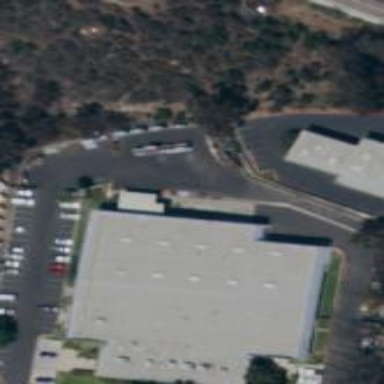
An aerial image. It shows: Industrial building.